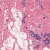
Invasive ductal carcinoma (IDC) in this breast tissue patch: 0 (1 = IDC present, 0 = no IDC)